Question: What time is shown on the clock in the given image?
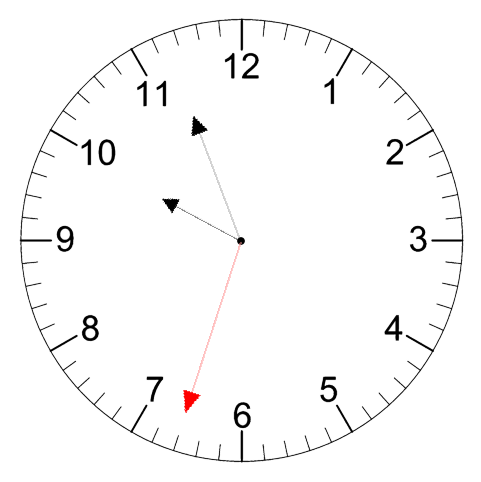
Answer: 09:56:33